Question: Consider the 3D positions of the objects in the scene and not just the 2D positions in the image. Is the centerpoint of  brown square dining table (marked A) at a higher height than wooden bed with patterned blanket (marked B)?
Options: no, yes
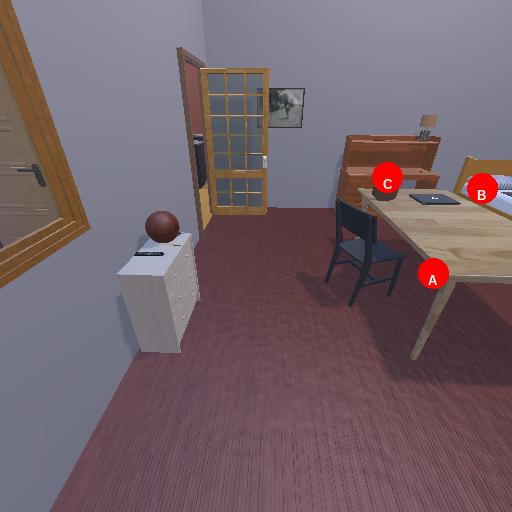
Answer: no